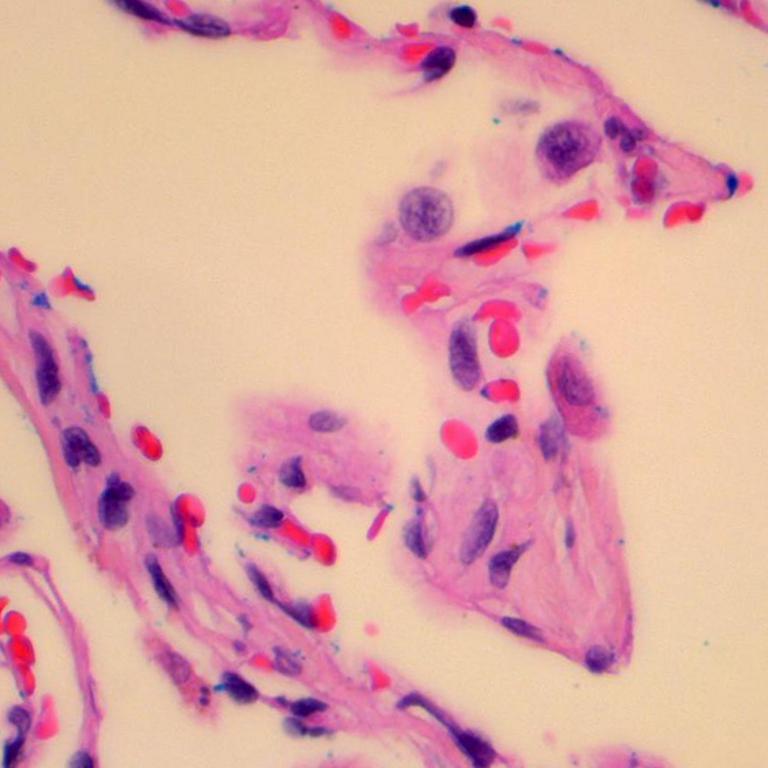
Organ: lung
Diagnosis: benign